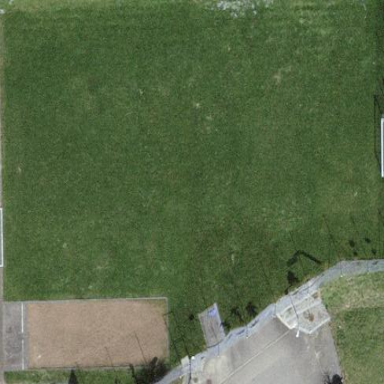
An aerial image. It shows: Multi-sport pitch with grass surface.